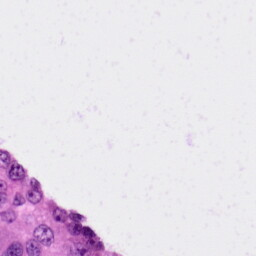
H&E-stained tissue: Skin